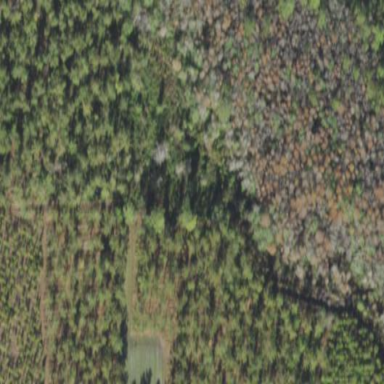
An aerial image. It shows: Mixed woodland area with various types of leaves.